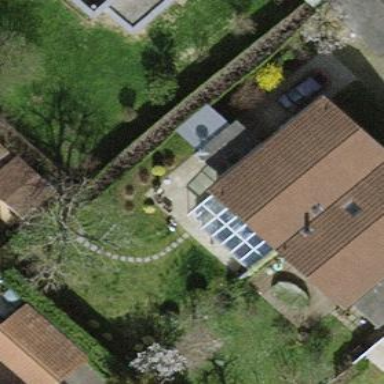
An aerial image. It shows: Garden enclosed by fence.